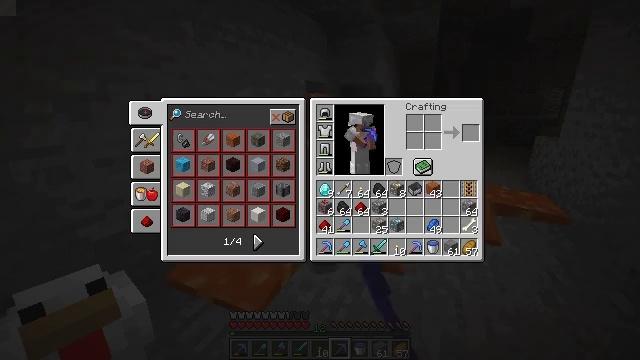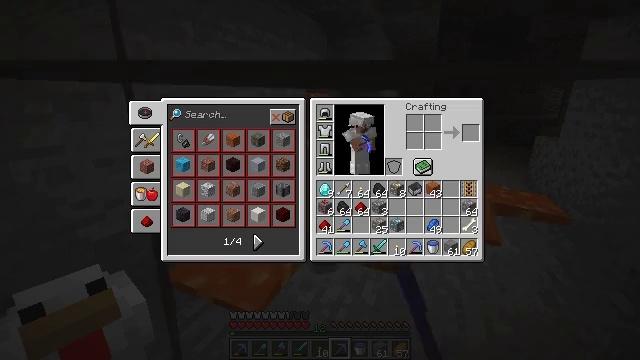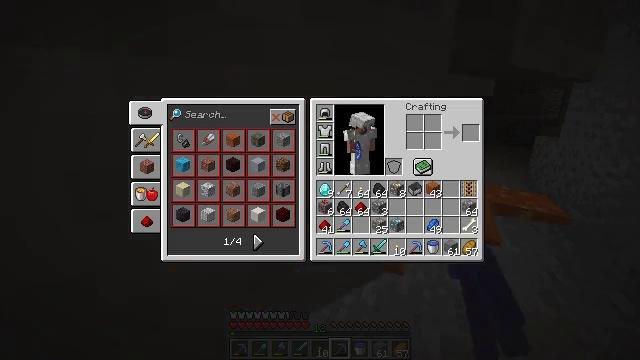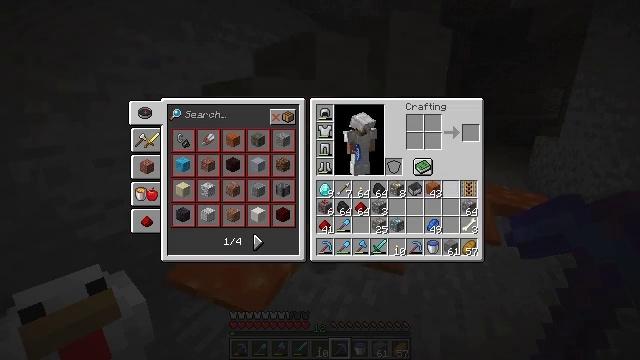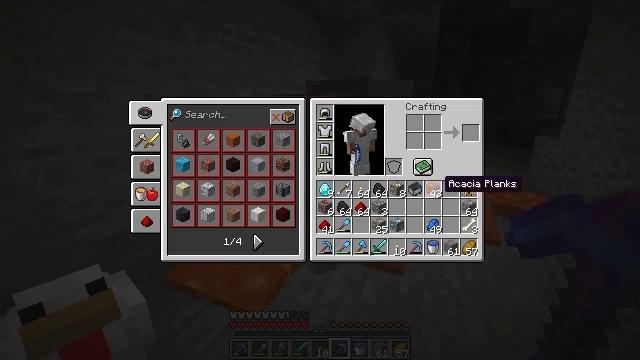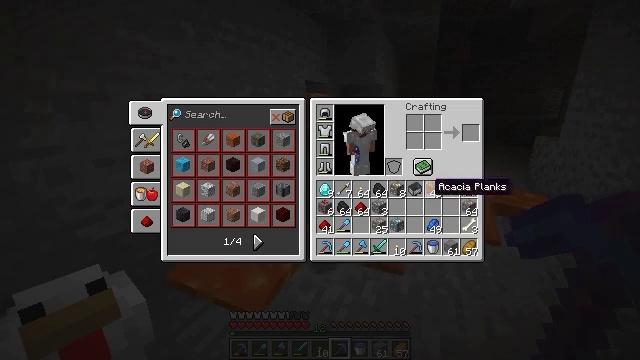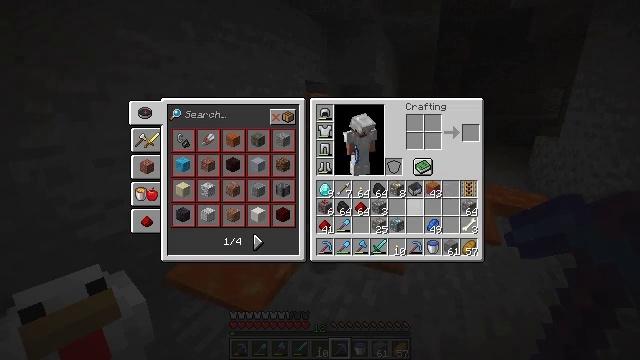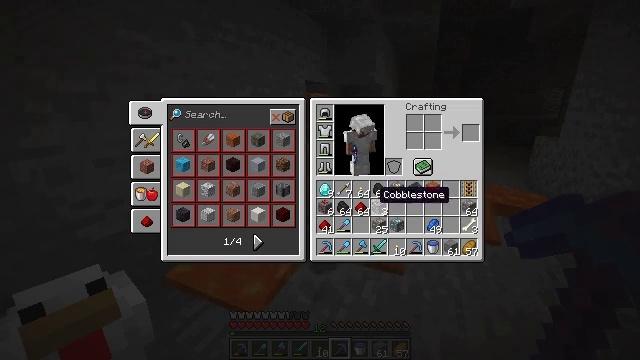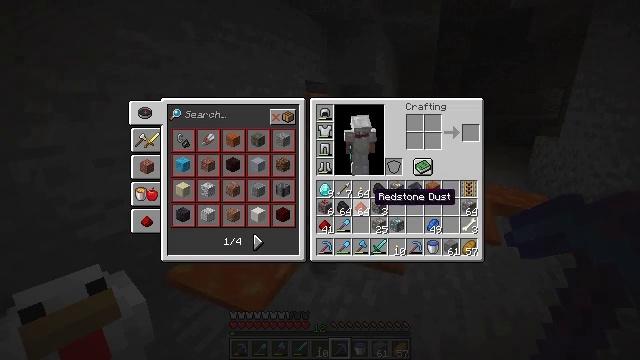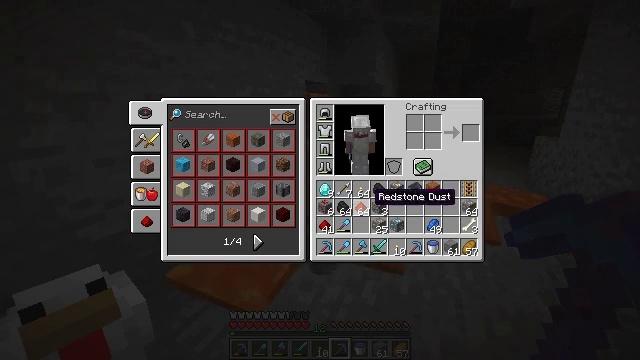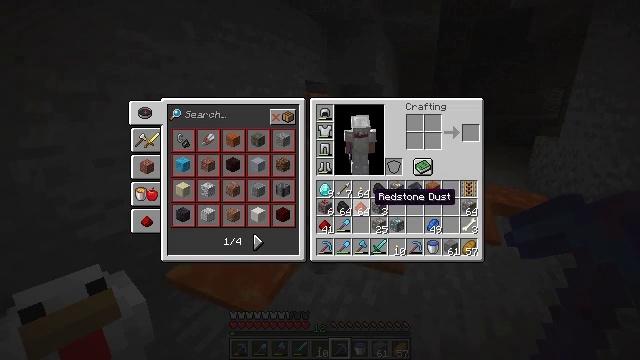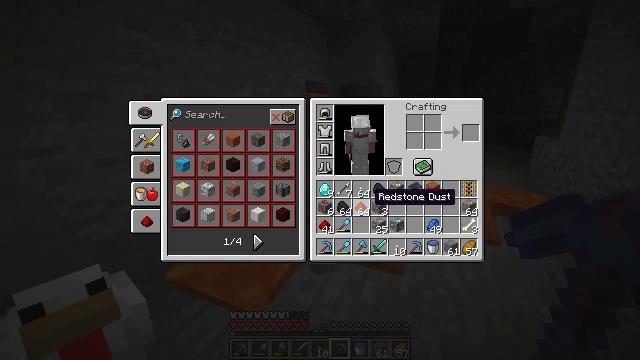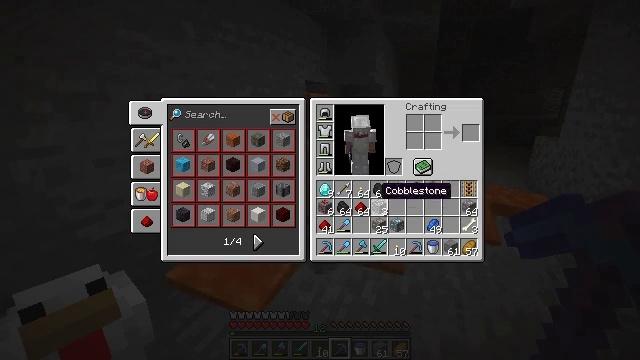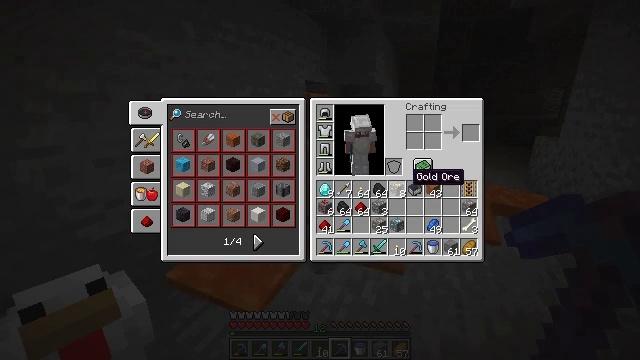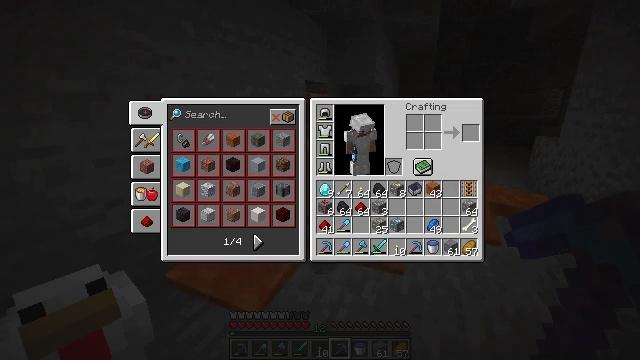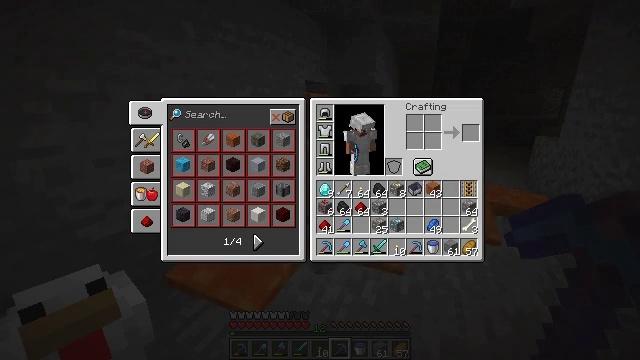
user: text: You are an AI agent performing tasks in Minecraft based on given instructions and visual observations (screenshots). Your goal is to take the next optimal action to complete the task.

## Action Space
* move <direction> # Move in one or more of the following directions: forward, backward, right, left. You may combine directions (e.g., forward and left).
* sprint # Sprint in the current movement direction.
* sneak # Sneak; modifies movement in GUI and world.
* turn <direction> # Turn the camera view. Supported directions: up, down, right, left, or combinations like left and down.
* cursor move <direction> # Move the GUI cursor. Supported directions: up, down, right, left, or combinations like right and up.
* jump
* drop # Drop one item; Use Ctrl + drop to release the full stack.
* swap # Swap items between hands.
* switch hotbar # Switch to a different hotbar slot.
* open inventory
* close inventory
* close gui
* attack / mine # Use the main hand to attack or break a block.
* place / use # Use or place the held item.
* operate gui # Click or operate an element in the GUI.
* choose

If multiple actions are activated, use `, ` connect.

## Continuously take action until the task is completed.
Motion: motion action
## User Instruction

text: Drop a redstone ore.
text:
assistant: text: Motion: cursor move left and down, open gui
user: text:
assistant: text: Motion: cursor move left and down
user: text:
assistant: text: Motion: cursor move left and down
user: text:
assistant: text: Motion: cursor move left and down
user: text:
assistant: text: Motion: cursor move left
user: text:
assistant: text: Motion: cursor move left
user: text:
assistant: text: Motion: cursor move left
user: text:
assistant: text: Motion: no_op
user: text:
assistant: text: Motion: no_op
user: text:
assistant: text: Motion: no_op
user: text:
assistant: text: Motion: no_op
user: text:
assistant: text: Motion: cursor move right
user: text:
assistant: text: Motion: cursor move right and up
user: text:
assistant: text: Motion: cursor move right and up
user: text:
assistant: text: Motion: no_op
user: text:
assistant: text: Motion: no_op
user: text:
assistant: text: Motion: no_op
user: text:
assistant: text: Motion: no_op
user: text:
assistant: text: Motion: no_op
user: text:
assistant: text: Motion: no_op
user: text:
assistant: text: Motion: cursor move left
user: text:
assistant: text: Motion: cursor move left and down
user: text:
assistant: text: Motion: cursor move left and down
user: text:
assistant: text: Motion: no_op
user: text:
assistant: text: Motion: no_op
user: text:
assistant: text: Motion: no_op
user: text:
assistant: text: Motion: no_op
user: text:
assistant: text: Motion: no_op
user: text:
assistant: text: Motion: no_op
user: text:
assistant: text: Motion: no_op